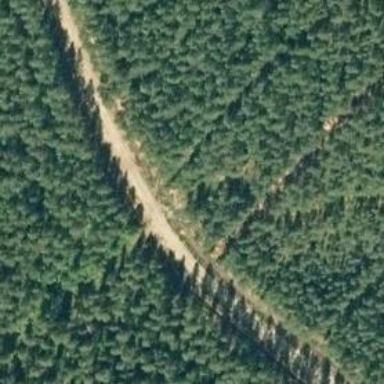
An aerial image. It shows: Track with grade 1 quality.